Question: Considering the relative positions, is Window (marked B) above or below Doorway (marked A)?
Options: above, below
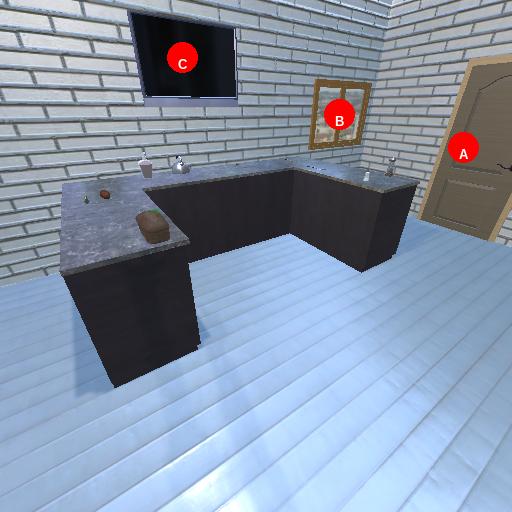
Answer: above